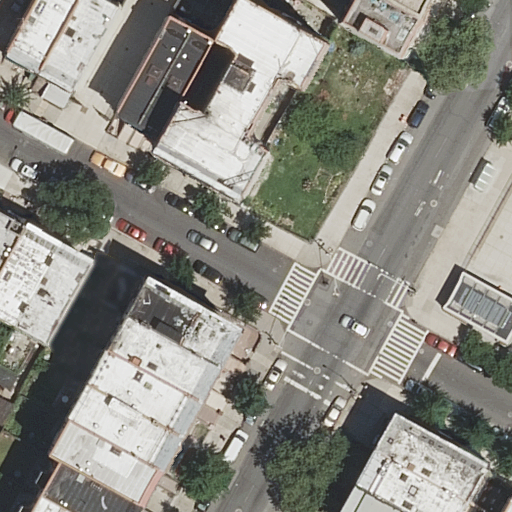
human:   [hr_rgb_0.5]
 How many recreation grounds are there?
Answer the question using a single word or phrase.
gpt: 0

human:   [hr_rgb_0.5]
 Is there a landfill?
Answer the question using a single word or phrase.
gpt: no

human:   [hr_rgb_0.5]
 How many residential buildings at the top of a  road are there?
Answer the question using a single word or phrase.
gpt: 7

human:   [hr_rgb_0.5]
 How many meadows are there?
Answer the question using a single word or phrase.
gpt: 0

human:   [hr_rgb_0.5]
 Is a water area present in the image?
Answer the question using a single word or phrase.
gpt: no

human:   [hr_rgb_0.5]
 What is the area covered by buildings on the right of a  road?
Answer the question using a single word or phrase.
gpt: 367m2

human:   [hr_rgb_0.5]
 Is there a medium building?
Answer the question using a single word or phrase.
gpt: yes

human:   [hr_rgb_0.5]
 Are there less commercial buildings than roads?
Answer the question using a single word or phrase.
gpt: yes

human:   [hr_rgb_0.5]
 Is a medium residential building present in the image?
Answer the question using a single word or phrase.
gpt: yes

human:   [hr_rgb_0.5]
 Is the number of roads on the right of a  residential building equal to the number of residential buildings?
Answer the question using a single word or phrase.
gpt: no

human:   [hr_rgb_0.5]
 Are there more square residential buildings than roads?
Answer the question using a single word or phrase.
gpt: no

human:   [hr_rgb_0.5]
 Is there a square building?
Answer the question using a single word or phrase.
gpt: no

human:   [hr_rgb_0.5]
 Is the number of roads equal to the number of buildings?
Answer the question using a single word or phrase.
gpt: no

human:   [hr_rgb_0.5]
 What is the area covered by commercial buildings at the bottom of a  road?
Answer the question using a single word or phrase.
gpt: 0m2

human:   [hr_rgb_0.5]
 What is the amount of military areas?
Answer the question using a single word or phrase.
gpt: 0

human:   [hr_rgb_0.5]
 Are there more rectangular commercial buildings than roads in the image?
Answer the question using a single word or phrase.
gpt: no

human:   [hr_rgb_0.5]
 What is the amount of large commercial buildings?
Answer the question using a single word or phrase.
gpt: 0

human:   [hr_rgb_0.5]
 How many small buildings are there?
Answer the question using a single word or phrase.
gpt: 6

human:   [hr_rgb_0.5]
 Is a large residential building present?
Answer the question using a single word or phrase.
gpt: yes

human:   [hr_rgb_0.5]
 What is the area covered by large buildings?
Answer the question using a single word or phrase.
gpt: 536m2

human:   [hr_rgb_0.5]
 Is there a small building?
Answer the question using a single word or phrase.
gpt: yes

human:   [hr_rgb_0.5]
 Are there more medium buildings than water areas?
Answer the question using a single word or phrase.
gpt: yes

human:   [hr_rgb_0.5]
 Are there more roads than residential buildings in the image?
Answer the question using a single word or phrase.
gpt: no

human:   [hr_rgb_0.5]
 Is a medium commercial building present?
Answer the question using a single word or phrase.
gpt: no

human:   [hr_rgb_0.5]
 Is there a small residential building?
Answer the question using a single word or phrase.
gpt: yes

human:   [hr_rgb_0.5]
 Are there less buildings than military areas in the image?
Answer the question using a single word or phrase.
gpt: no

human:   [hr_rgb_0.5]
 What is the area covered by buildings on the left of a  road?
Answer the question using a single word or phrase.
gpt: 2498m2

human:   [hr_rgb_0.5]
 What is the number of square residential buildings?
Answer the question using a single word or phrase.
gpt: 0

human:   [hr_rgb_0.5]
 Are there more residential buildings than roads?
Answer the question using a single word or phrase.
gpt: yes

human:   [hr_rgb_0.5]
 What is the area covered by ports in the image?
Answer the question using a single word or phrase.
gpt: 0m2

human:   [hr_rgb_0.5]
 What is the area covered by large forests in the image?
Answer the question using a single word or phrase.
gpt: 0m2

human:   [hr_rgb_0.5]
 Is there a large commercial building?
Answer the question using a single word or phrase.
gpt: no

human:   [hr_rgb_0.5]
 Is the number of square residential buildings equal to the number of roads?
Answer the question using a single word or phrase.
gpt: no

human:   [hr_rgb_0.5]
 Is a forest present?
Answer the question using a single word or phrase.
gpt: no

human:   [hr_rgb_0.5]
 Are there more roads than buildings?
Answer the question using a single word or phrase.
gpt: no

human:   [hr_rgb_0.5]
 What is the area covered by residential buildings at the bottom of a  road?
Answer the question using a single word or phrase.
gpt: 1110m2